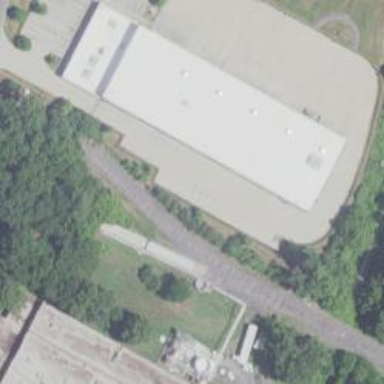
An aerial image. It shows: Rail spur service.